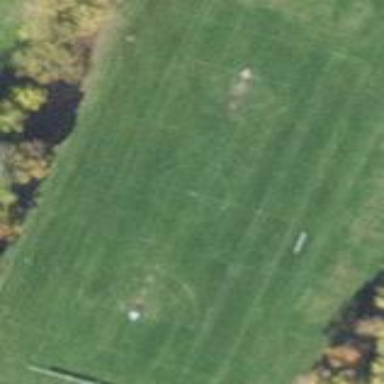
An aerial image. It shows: Grass pitch designated for lacrosse.